Question: I tried all the jQuery slider plugins out there.
But none of them has the functionality what I expect.
Check this image.

I need a slider like this. I mean the middle image have to be zoomed when slide. Please suggest a good jQuery plugin.
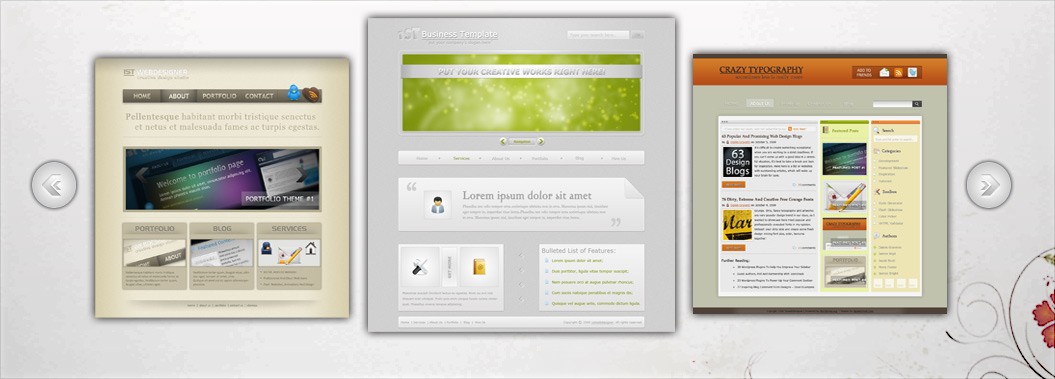
Answer: <URL>